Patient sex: F
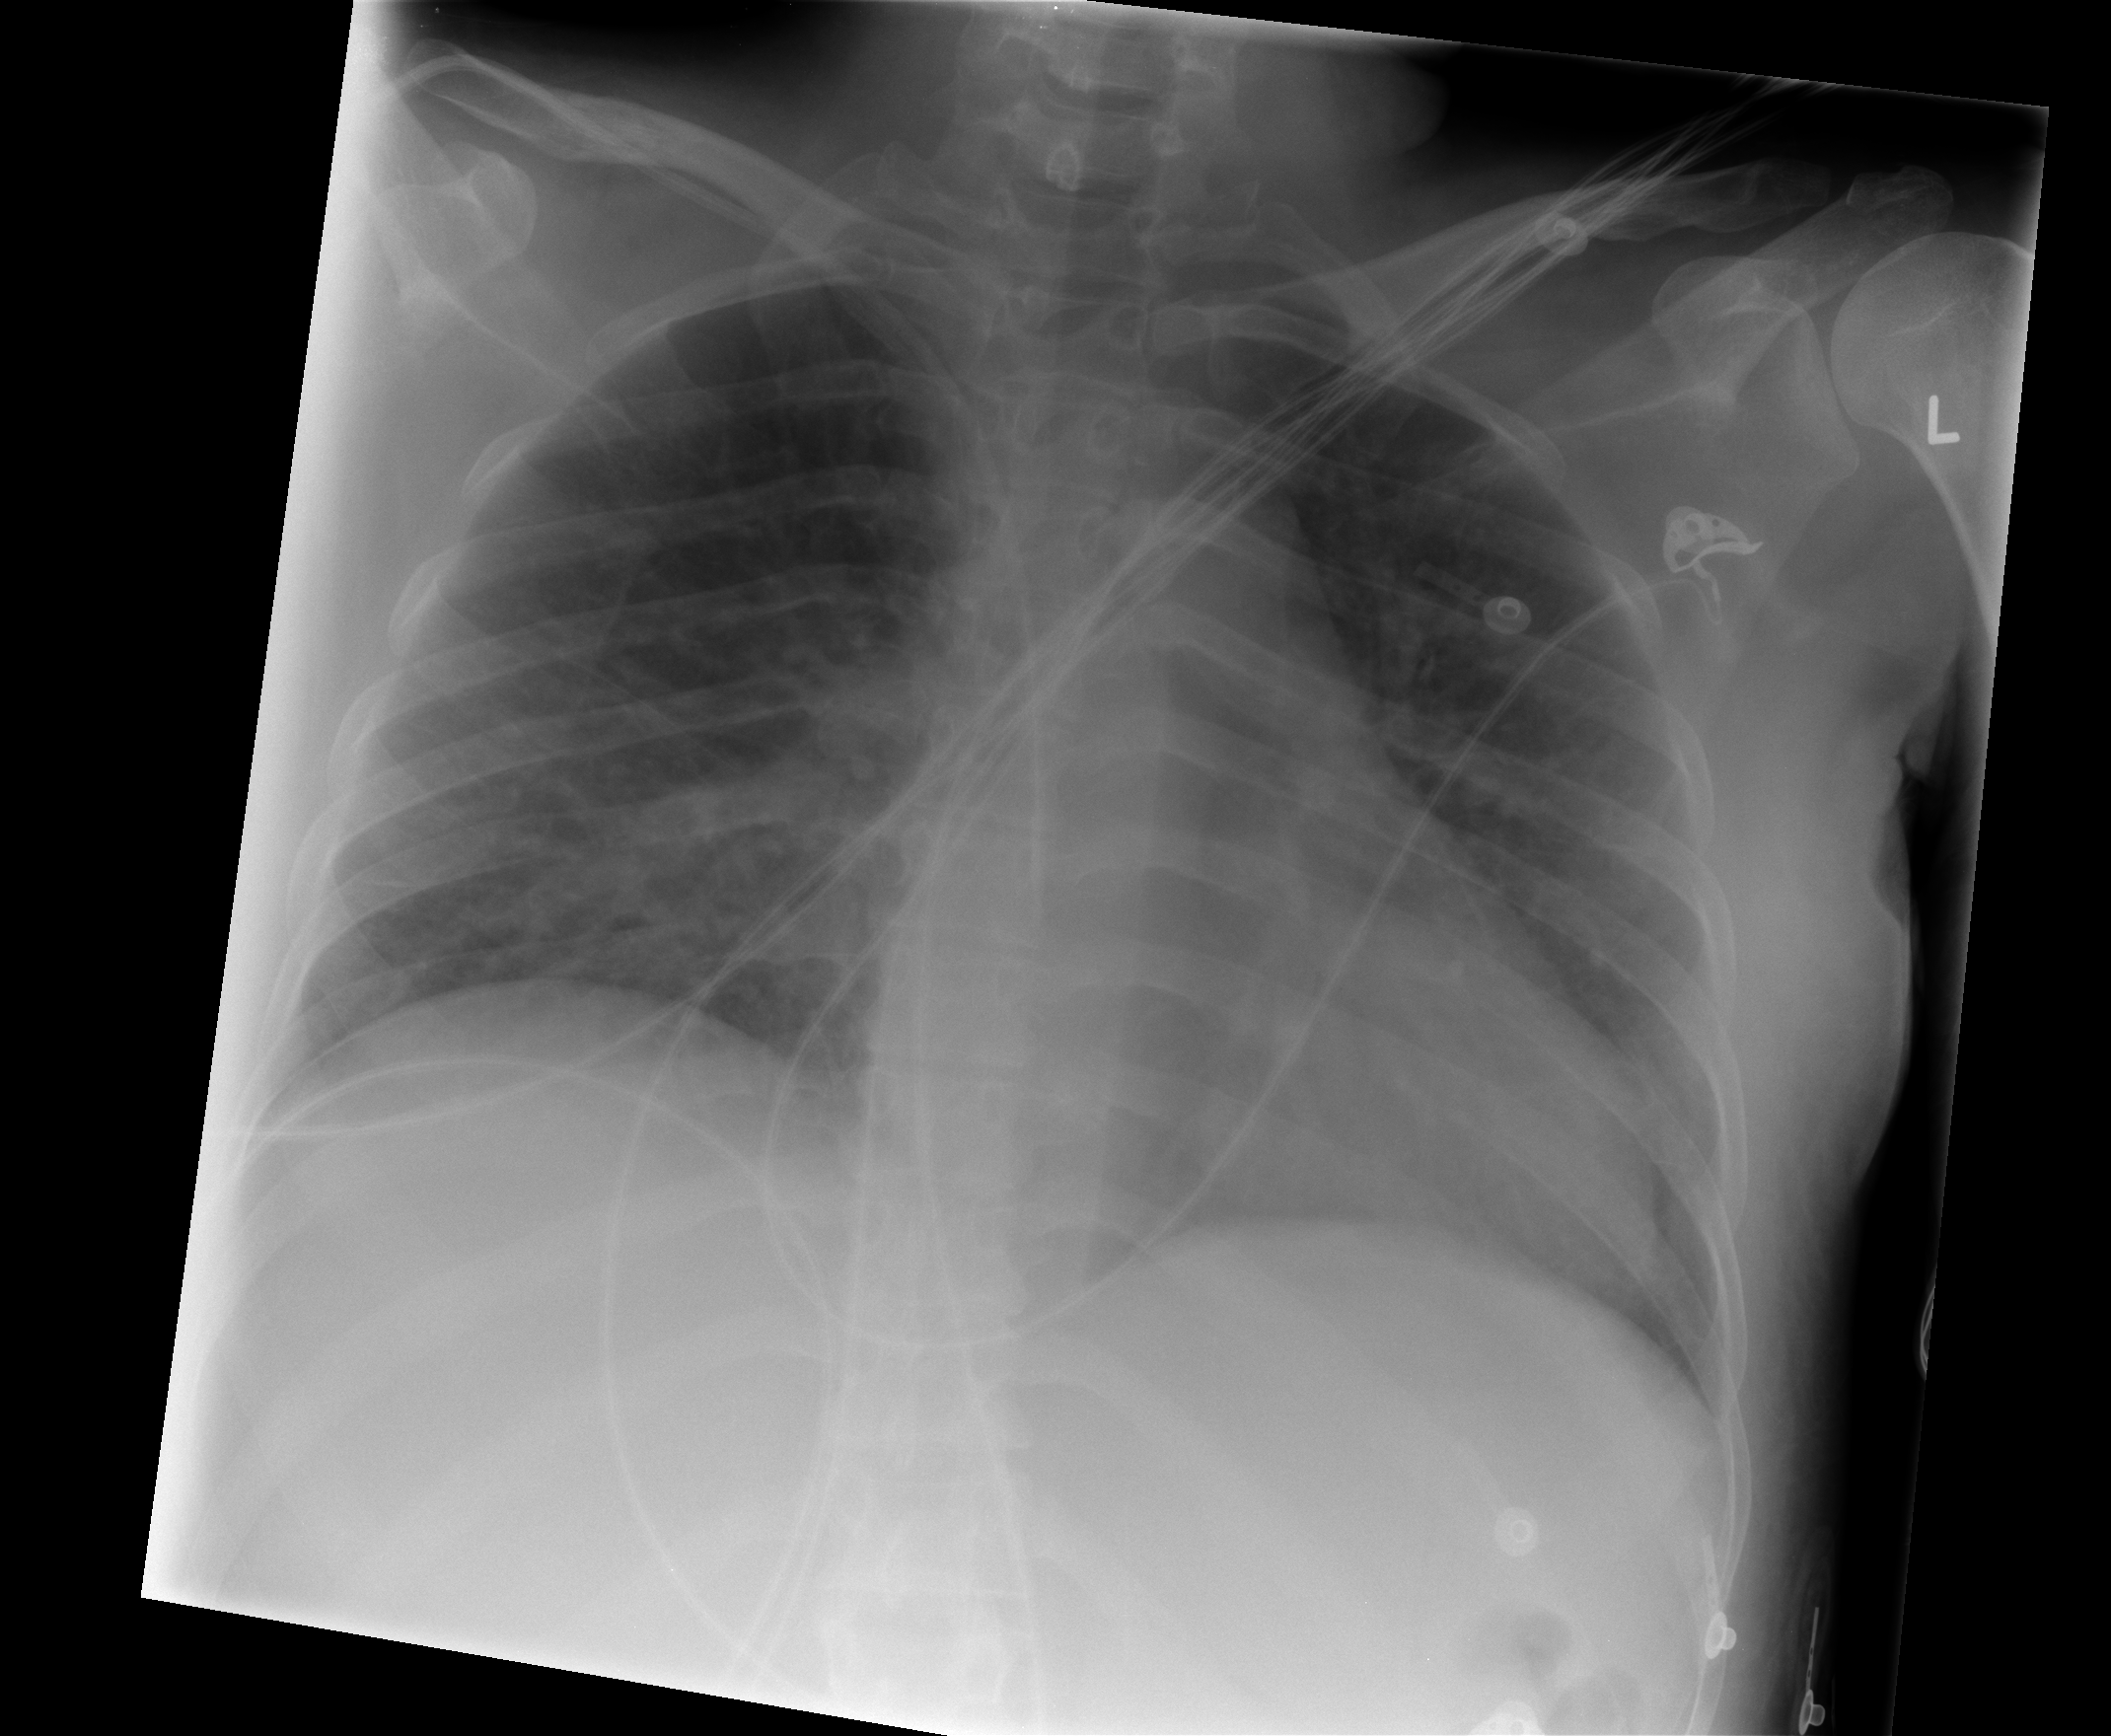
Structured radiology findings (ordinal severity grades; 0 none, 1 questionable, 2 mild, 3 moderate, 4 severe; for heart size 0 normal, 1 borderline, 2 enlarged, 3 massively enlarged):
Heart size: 1
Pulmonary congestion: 0
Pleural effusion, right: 0
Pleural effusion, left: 0
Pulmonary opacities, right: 2
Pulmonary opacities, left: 1
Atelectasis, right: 0
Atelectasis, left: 0